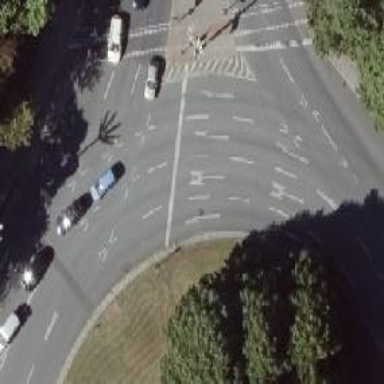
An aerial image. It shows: Asphalt secondary road leading to circular junction.